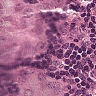
Metastatic tissue present: yes